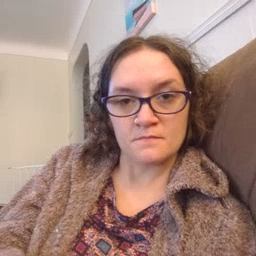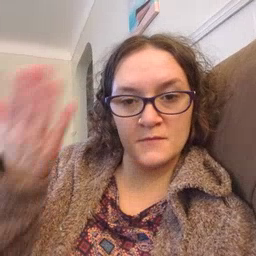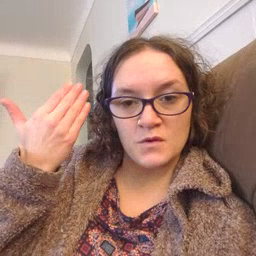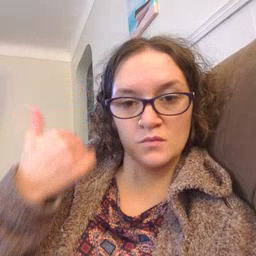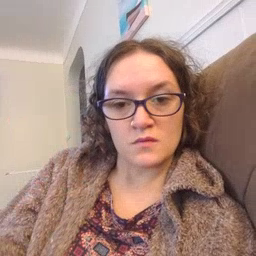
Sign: before